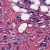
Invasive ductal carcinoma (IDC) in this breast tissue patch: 1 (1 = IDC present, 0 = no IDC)